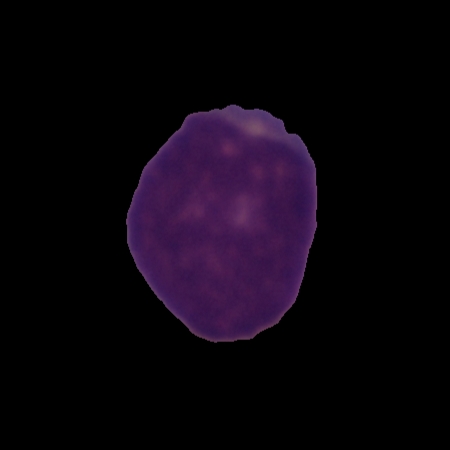
Label: cancer